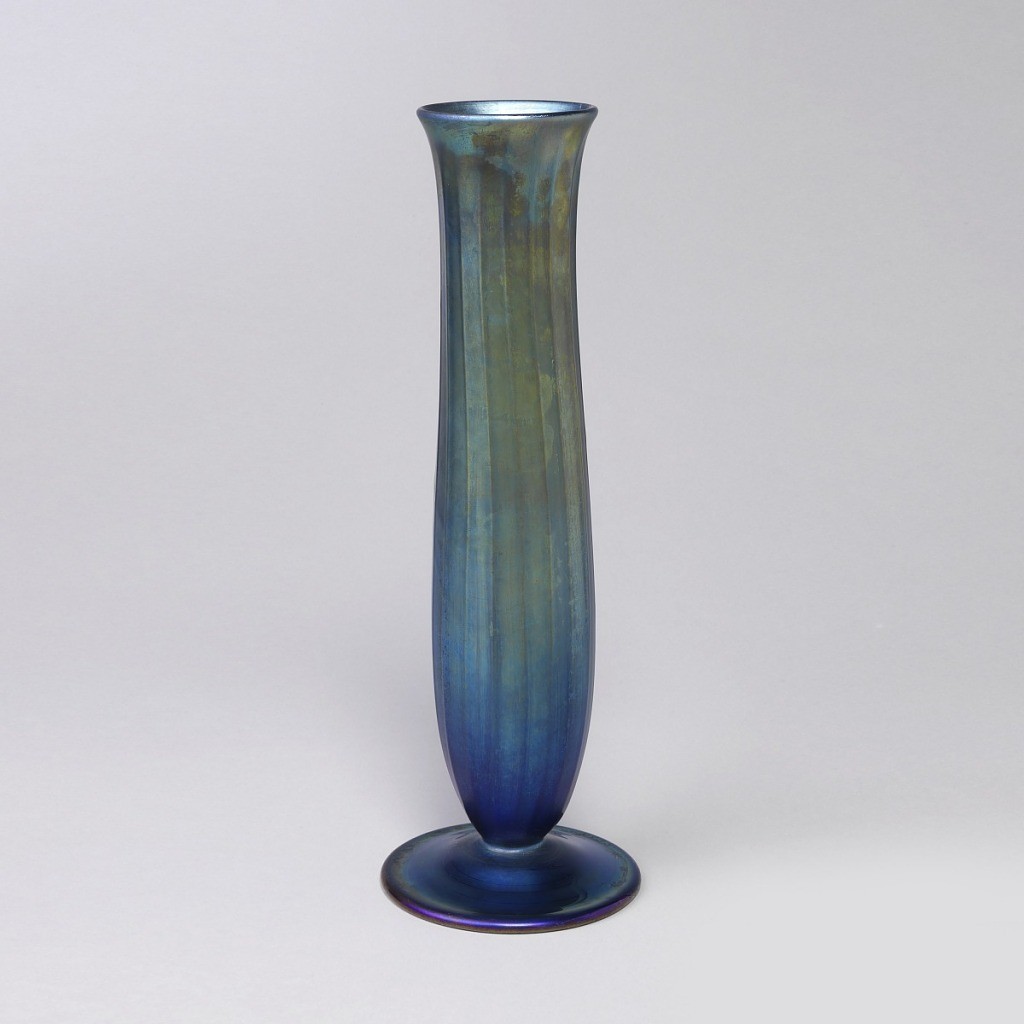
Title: Vase
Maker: Louis Comfort Tiffany, American, 1848–1933
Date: ca. 1900
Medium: Mold-blown favrile glass
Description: Long tall cylindrical and footed vase in iridescent purple to green glass.